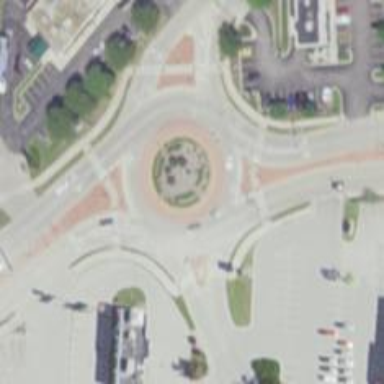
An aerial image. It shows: Primary highway intersecting roundabout.